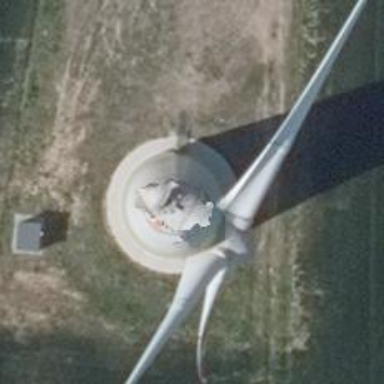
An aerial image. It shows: Wind generator in the form of horizontal axis wind turbine.